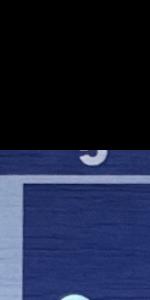
Label: Empty